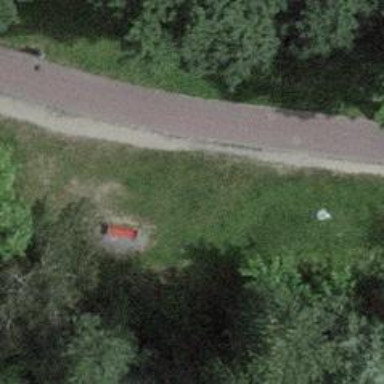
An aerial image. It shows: Red bench.